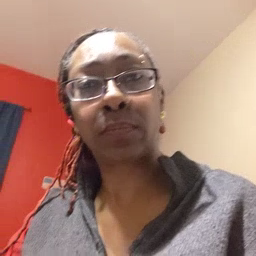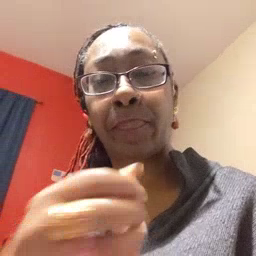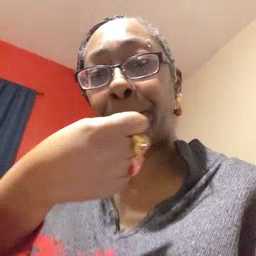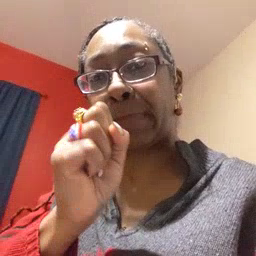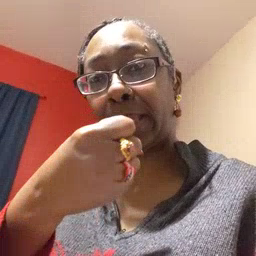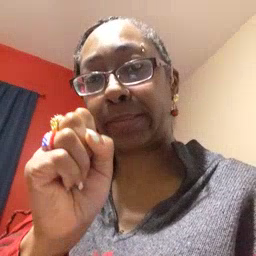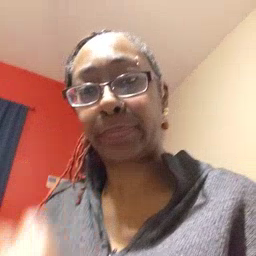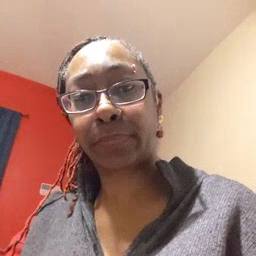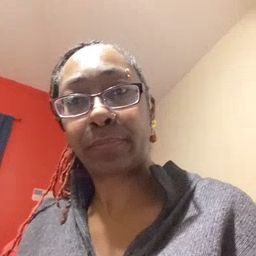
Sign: make